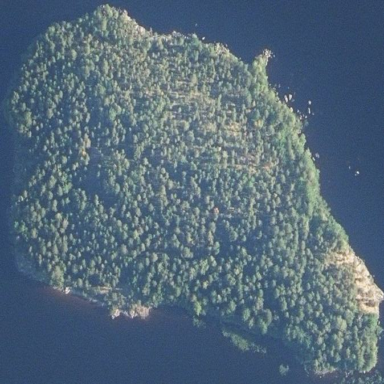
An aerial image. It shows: Islet surrounded by woodland.